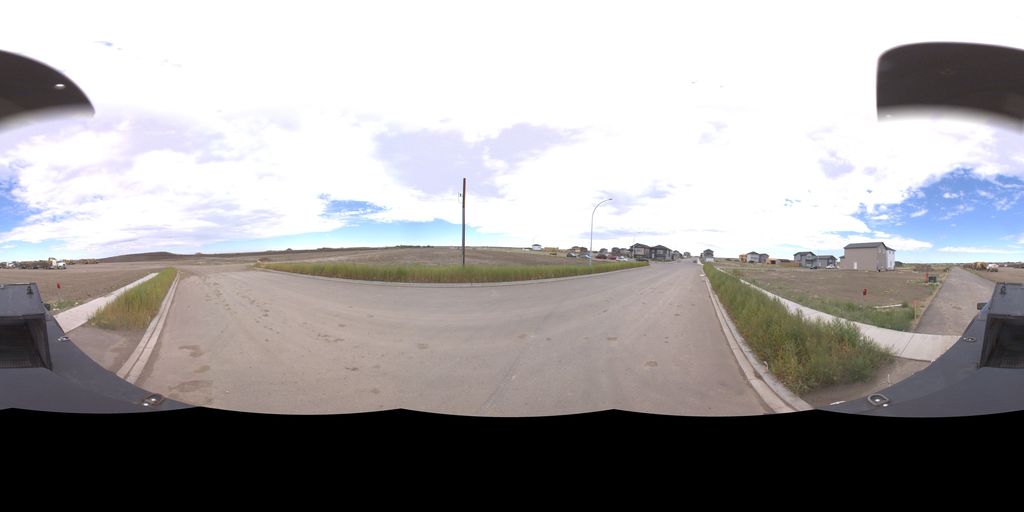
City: saskatoon